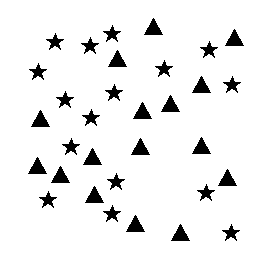
Squares: 0
Triangles: 16
Stars: 16
Total shapes: 32